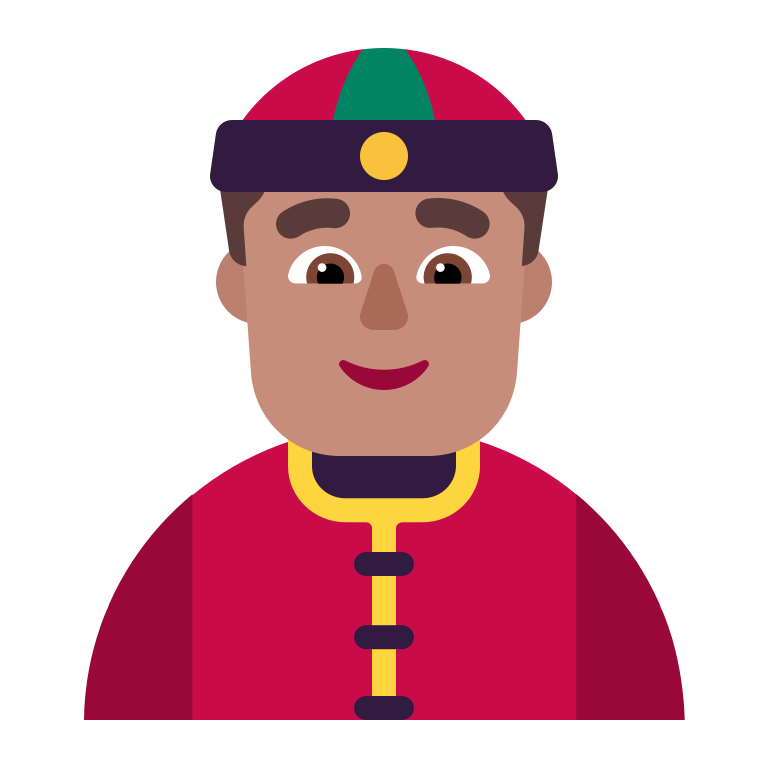
person with skullcap flat